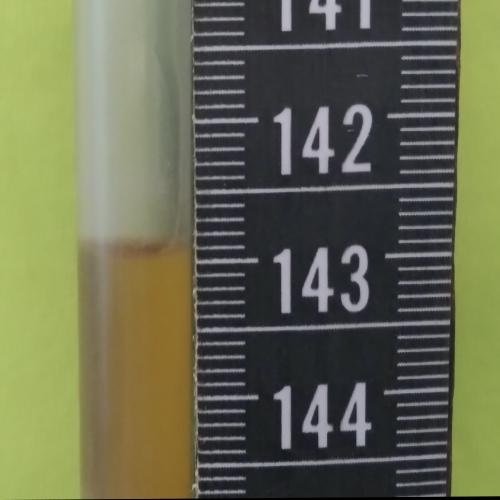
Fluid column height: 142.9 cm